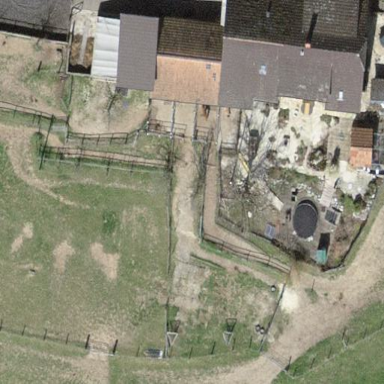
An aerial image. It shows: Farmyard area.